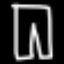
Label: pants